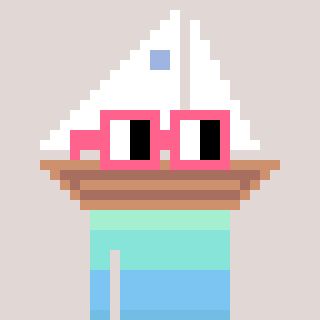
a pixel art character with square pink glasses, a sailboat-shaped head and a gold-colored body on a warm background